【题型】填空题　【知识点】平面几何　【难度】medium
如图，点 \(E\)、\(G\)、\(H\) 分别为矩形 \(ABCD\) 的边 \(AB\)、\(CD\)、\(AD\) 的中点，连接 \(GH\)、\(HE\)、\(EG\)，点 \(M\) 为 \(EG\) 上的动点，过 \(M\) 作 \(MP \perp HG\) 于 \(P\)，\(MQ \perp EH\) 于 \(Q\)，点 \(F\) 为 \(BC\) 边上一动点，连接 \(MF\)，已知 \(AB = 6\)，\(BC = 8\)，则 \(MP + MQ + MF\) 的最小值为\underline{\quad\quad}。

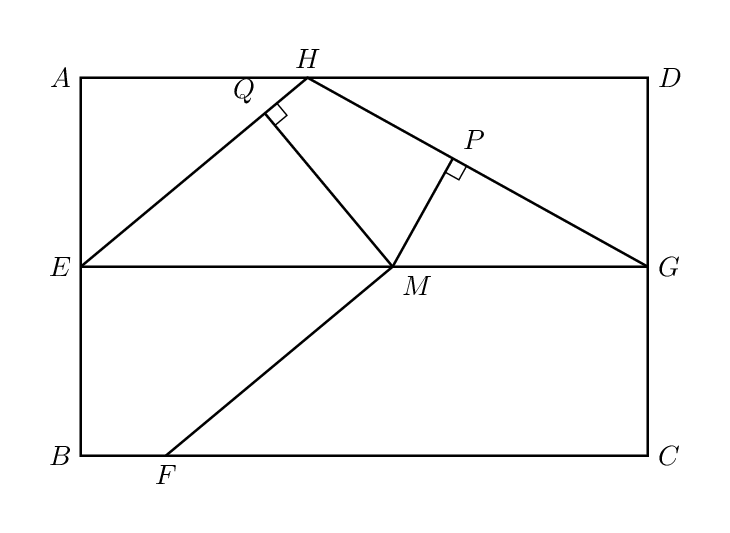
【解答】
【答案】\(\boldsymbol{\dfrac{39}{5}}\)

\vspace{1em}

【分析】本题考查矩形的判定和性质，解直角三角形，垂线段的性质等，证明 \(MP + MQ\) 为定值是解题的关键。

先证四边形 \(AEGD\) 是矩形，再证 \(\angle AHE = \angle QEM\)，\(\angle DHG = \angle PGM\)，进而可得 \(\sin \angle QEM = \sin \angle AHE = \dfrac{AE}{HE} = \dfrac{3}{5}\)，\(\sin \angle PGM = \sin \angle DHG = \dfrac{DG}{HG} = \dfrac{3}{5}\)，推出 \(MP + MQ\) 为定值，由垂线段最短，可知当 \(MF \perp BC\) 时，\(MF\) 取最小值，\(MP + MQ + MF\) 也取最小值。

\vspace{1em}

【详解】解：\(\because\) 矩形 \(ABCD\) 中 \(AB = 6\)，\(BC = 8\)，
\[
\therefore CD = AB = 6,\ AD = BC = 8,\ \angle A = \angle D = 90^\circ,
\]
\(\because\) 点 \(E\)、\(G\)、\(H\) 分别为矩形 \(ABCD\) 的边 \(AB\)、\(CD\)、\(AD\) 的中点，\(AB = 6\)，\(BC = 8\)，
\[
\therefore AE = DG = 3,\ AH = DH = 4,\ \text{四边形 } AEGD \text{ 是矩形},
\]
\[
\therefore HE = HG = \sqrt{3^2 + 4^2} = 5,\ EG \parallel DA \parallel BC,
\]
\[
\therefore \angle AHE = \angle QEM,\ \angle DHG = \angle PGM,
\]
\[
\therefore \sin \angle QEM = \sin \angle AHE = \dfrac{AE}{HE} = \dfrac{3}{5},\ \sin \angle PGM = \sin \angle DHG = \dfrac{DG}{HG} = \dfrac{3}{5},
\]
\(\because MP \perp HG\)，\(MQ \perp EH\)，
\[
\therefore MQ = EM \cdot \sin \angle QEM = \dfrac{3}{5}EM,\ MP = MG \cdot \sin \angle PGM = \dfrac{3}{5}MG = \dfrac{3}{5}(EG - EM),
\]
\[
\therefore MP + MQ = \dfrac{3}{5}EM + \dfrac{3}{5}(EG - EM) = \dfrac{3}{5}EG = \dfrac{3}{5} \times 8 = \dfrac{24}{5},
\]
\(\because\) 点 \(F\) 为 \(BC\) 边上一动点，
\(\therefore\) 当 \(MF \perp BC\) 时，\(MF\) 取最小值，最小值为 \(3\)，
\[
\therefore MP + MQ + MF \text{ 的最小值为 } \dfrac{24}{5} + 3 = \dfrac{39}{5}.
\]

故答案为：\(\boldsymbol{\dfrac{39}{5}}\)。